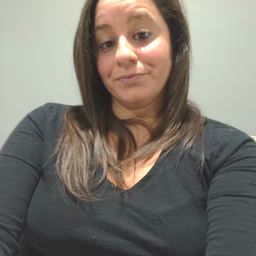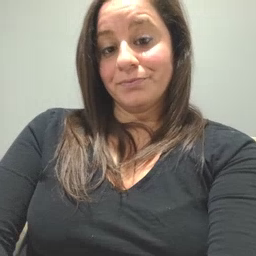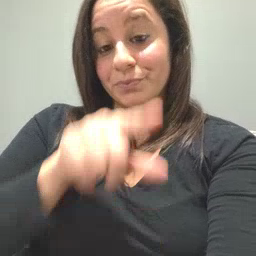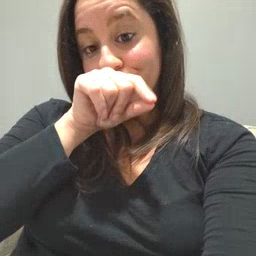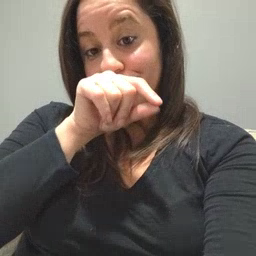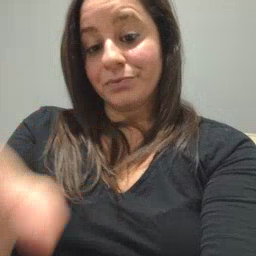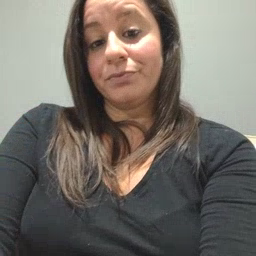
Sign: bird